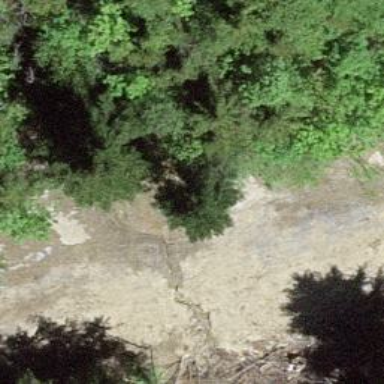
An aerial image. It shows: Natural cliff.